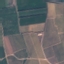
Land use / land cover class: PermanentCrop